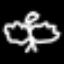
Label: angel